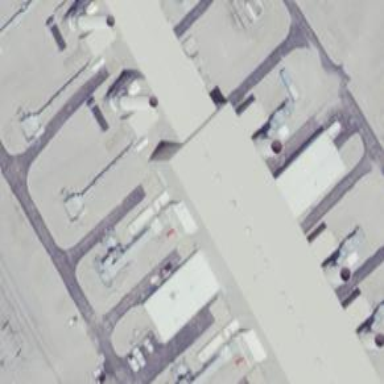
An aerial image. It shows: Gas turbine generator is in use.